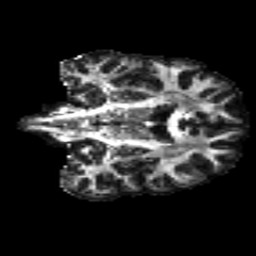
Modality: FA
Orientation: coronal
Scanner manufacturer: siemens
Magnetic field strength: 3 T
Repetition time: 4.16 s
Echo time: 0.0806 s